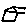
Label: house